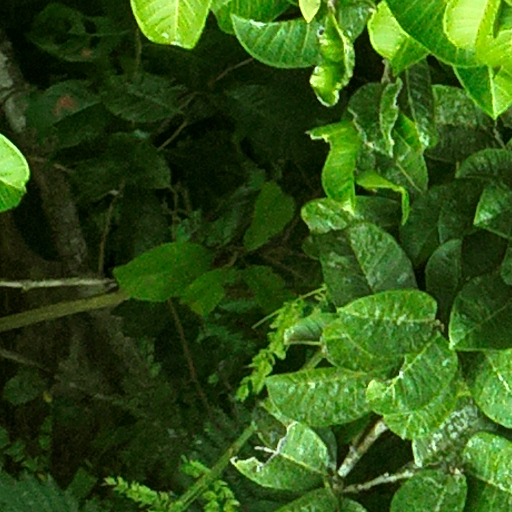
Species: Brosimum alicastrum
GBIF accepted scientific name: Brosimum alicastrum
Crown area (m\u00b2): 427.808